Field crop: maize
Growth stage: 1
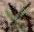
Species: atriplex